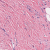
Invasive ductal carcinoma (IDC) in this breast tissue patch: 0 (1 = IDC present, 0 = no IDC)